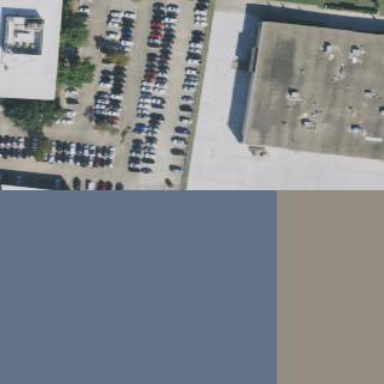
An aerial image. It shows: Warehouse.